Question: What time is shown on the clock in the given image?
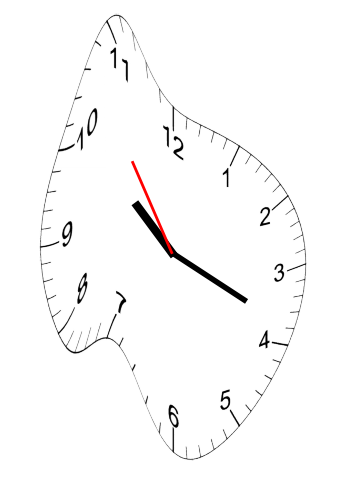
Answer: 10:18:54